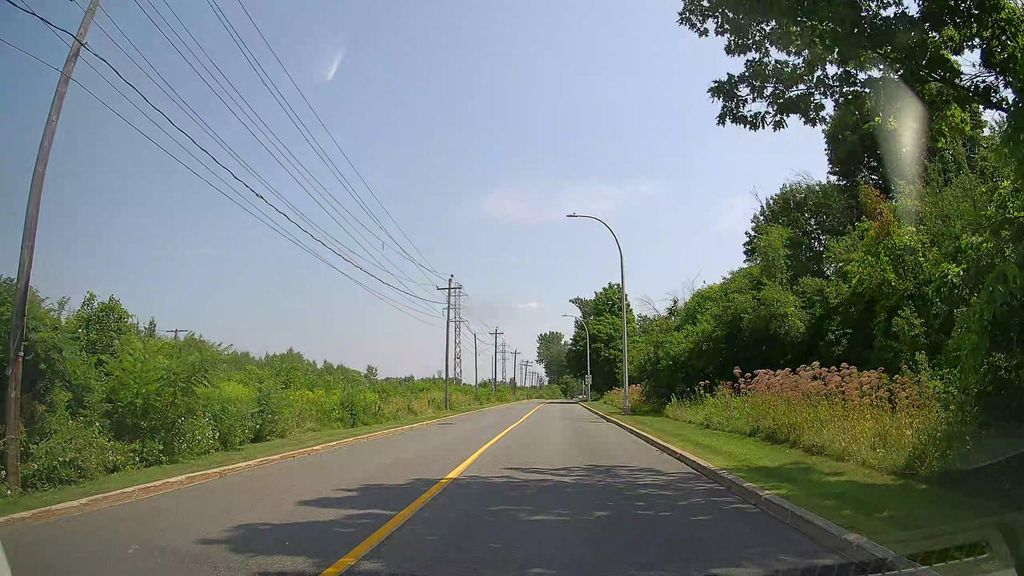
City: montreal